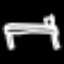
Label: bed